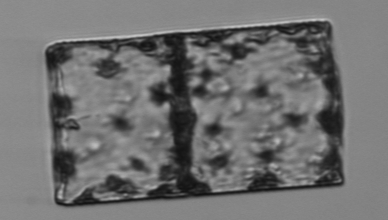
Label: Guinardia_flaccida